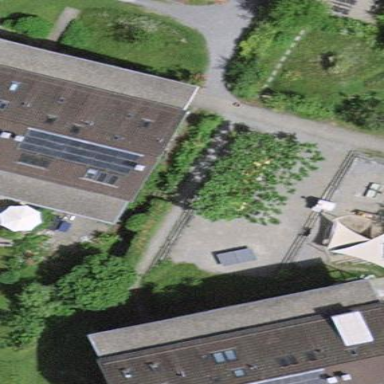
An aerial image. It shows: Terrace building.